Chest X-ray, PA view. Patient: 62 years old, sex M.
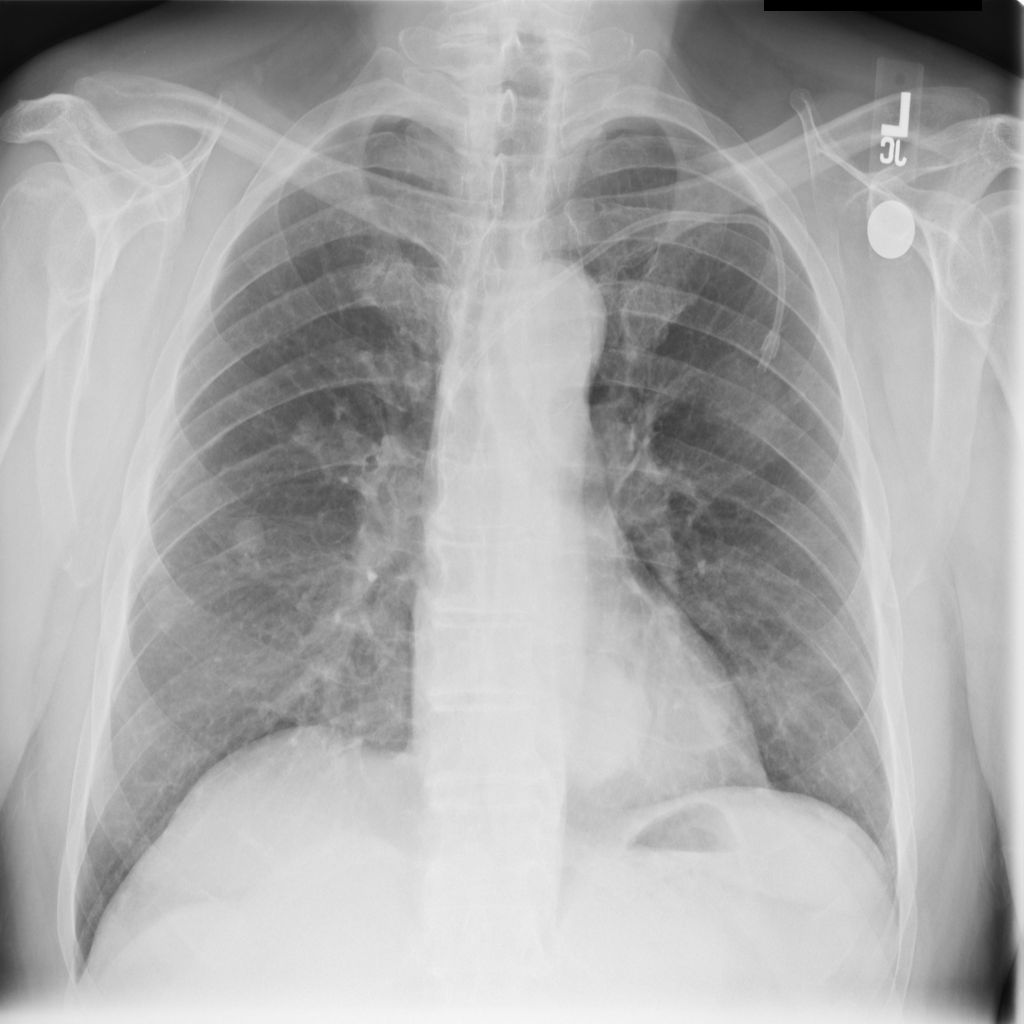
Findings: Nodule